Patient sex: M
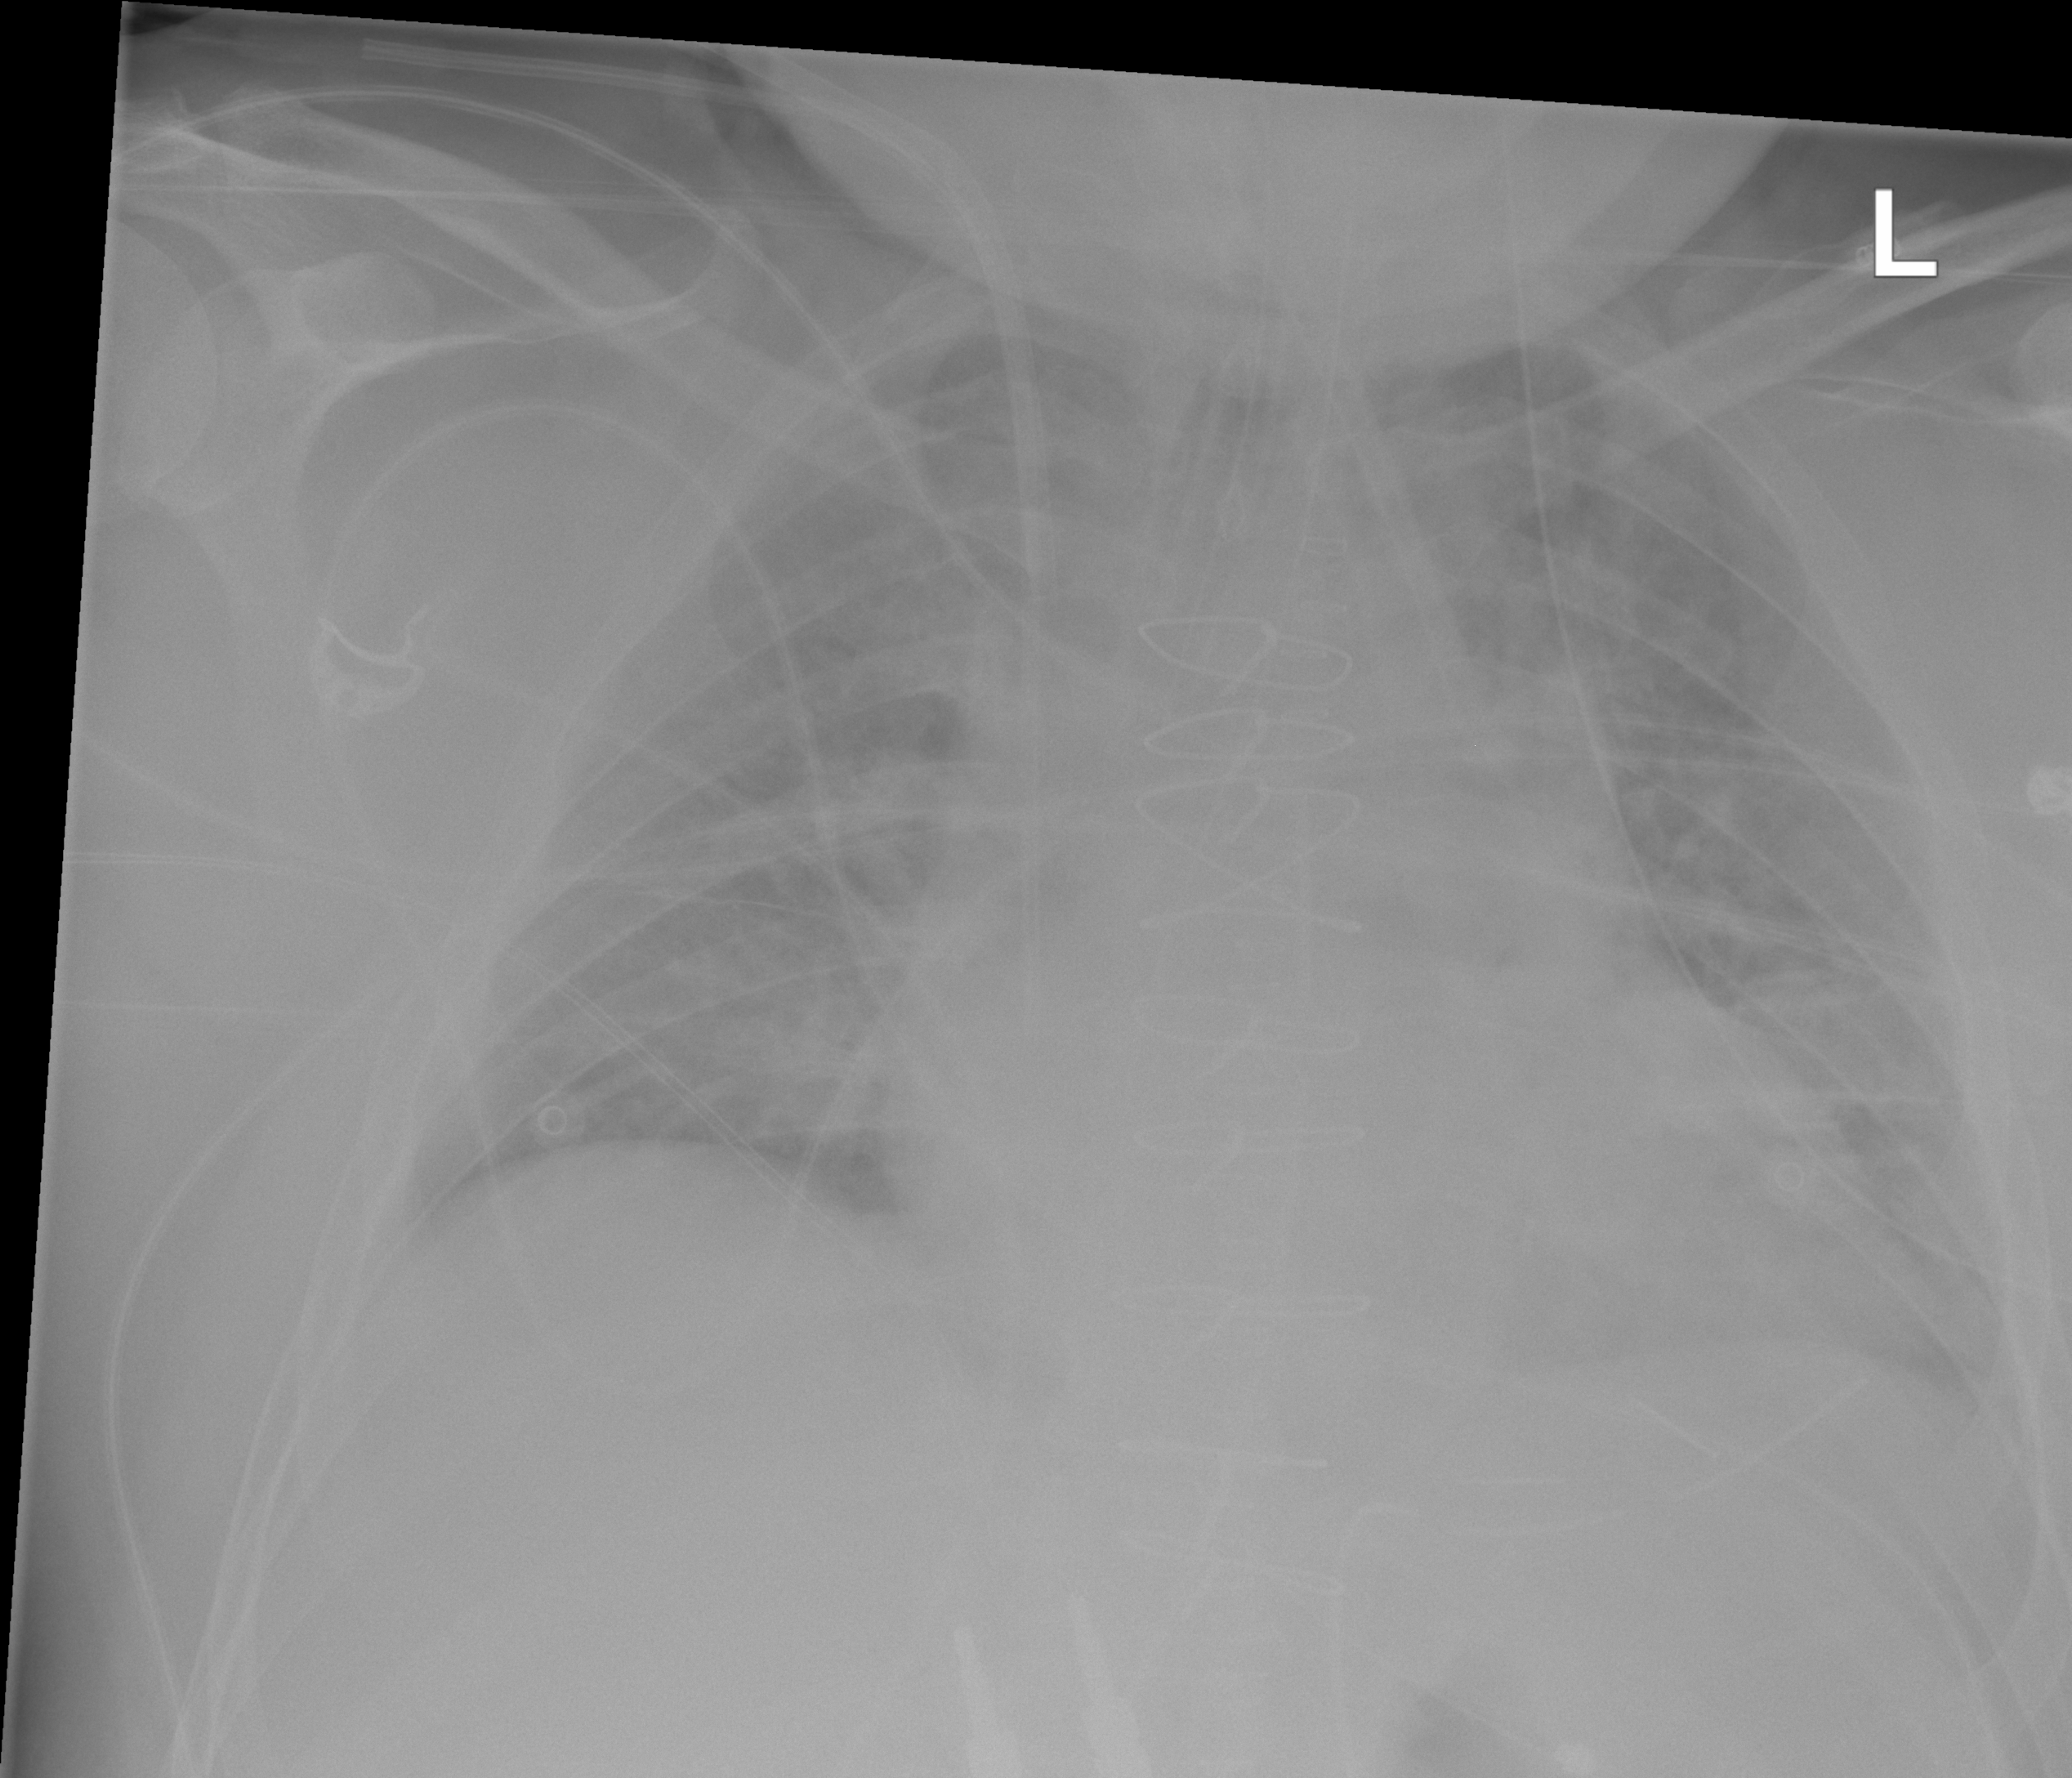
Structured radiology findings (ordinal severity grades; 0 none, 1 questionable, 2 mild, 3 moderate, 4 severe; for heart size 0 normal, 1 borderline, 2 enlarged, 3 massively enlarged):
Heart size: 2
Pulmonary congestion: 3
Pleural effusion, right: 0
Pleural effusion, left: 0
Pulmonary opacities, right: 2
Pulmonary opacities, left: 2
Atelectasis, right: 2
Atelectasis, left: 2